Question: I would like to create a window for my python tkinter project which has a question mark button on top of the window like this:

Is there anyway I can do this?
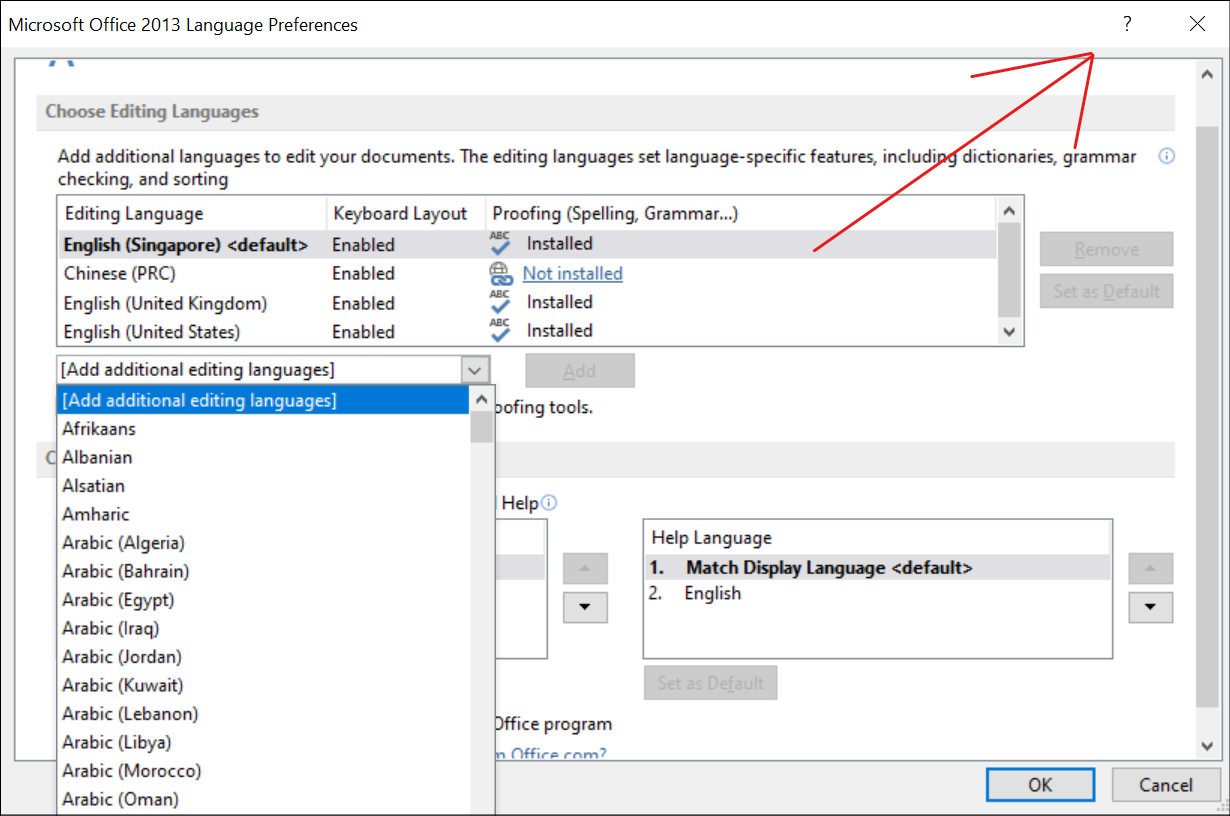
Answer: I think I got it working:
'''
from PIL import Image, ImageTk
import tkinter as tk
import sys
USING_WINDOWS = ("win" in sys.platform)
THEME_OPTIONS = ("light", "dark")
THEME = "dark"
if THEME == "dark":
THEME_BG = "black"
THEME_FG = "white"
THEME_SEP_COLOUR = "grey"
THEME_HIGHLIGHT = "grey"
THEME_ACTIVE_TITLEBAR_BG = "black"
THEME_INACTIVE_TITLEBAR_BG = "grey17"
elif THEME == "light":
THEME_BG = "#f0f0ed"
THEME_FG = "black"
THEME_SEP_COLOUR = "grey"
THEME_HIGHLIGHT = "grey"
THEME_ACTIVE_TITLEBAR_BG = "white"
THEME_INACTIVE_TITLEBAR_BG = "grey80"
SNAP_THRESHOLD = 200
SEPARATOR_SIZE = 1
NUMBER_OF_CUSTOM_BUTTONS = 5
USE_UNICODE = False
class CustomButton(tk.Button):
def __init__(self, master, betterroot, name="#", function=None, column=0):
self.betterroot = betterroot
if function is None:
self.callback = lambda: None
else:
self.callback = function
super().__init__(master, text=name, relief="flat", bg=THEME_BG,
fg=THEME_FG, command=lambda: self.callback())
self.column = column
def show(self, column=None):
"""
Shows the button on the screen
"""
if column is None:
column = self.column
super().grid(row=1, column=column)
def hide(self):
"""
Hides the button from the screen
"""
super().grid_forget()
class MinimiseButton(tk.Button):
def __init__(self, master, betterroot):
self.betterroot = betterroot
if USE_UNICODE:
text = "--"
else:
text = "_"
super().__init__(master, text=text, relief="flat", bg=THEME_BG,
fg=THEME_FG, command=self.minimise_window)
def minimise_window(self):
"""
Minimises the window
"""
self.betterroot.dummy_root.iconify()
self.betterroot.root.withdraw()
def show(self, column=NUMBER_OF_CUSTOM_BUTTONS+2):
"""
Shows the button on the screen
"""
super().grid(row=1, column=column)
def hide(self):
"""
Hides the button from the screen
"""
super().grid_forget()
class FullScreenButton(tk.Button):
def __init__(self, master, betterroot):
self.betterroot = betterroot
if USE_UNICODE:
text = ""
else:
text = "[]"
super().__init__(master, text=text, relief="flat", bg=THEME_BG,
fg=THEME_FG, command=self.toggle_fullscreen)
def toggle_fullscreen(self, event=None):
"""
Toggles fullscreen.
"""
# If it is called from double clicking:
if event is not None:
# Make sure that we didn't double click something else
if not self.betterroot.check_parent_titlebar(event):
return None
# If it is the title bar toggle fullscreen:
if self.betterroot.is_full_screen:
self.notfullscreen()
else:
self.fullscreen()
def fullscreen(self):
"""
Switches to full screen.
"""
if self.betterroot.is_full_screen:
return "error"
super().config(command=self.notfullscreen)
if USING_WINDOWS:
self.betterroot.root.overrideredirect(False)
else:
self.betterroot.root.attributes("-type", "normal")
self.betterroot.root.attributes("-fullscreen", True)
self.betterroot.is_full_screen = True
def notfullscreen(self):
"""
Switches to back to normal (not full) screen.
"""
if not self.betterroot.is_full_screen:
return "error"
# This toggles between the 'fullscreen' and 'notfullscreen' methods
super().config(command=self.fullscreen)
self.betterroot.root.attributes("-fullscreen", False)
if USING_WINDOWS:
self.betterroot.root.overrideredirect(True)
else:
self.betterroot.root.attributes("-type", "splash")
self.betterroot.is_full_screen = False
def show(self, column=NUMBER_OF_CUSTOM_BUTTONS+3):
"""
Shows the button on the screen
"""
super().grid(row=1, column=column)
def hide(self):
"""
Hides the button from the screen
"""
super().grid_forget()
class CloseButton(tk.Button):
def __init__(self, master, betterroot):
self.betterroot = betterroot
if USE_UNICODE:
text = ""
else:
text = "X"
super().__init__(master, text=text, relief="flat", bg=THEME_BG,
fg=THEME_FG, command=self.close_window_protocol)
def close_window_protocol(self):
"""
Generates a 'WM_DELETE_WINDOW' protocol request.
If unhandled it will automatically go to 'root.destroy()'
"""
self.betterroot.protocol_generate("WM_DELETE_WINDOW")
def show(self, column=NUMBER_OF_CUSTOM_BUTTONS+4):
"""
Shows the button on the screen
"""
super().grid(row=1, column=column)
def hide(self):
"""
Hides the button from the screen
"""
super().grid_forget()
class BetterTk(tk.Frame):
"""
Attributes:
disable_north_west_resizing
*Buttons*
minimise_button
fullscreen_button
close_button
*List of all buttons*
buttons: [minimise_button, fullscreen_button, close_button, ...]
Methods:
*List of newly defined methods*
change_titlebar_bg(new_bg_colour) => None
protocol_generate(protocol) => None
#custom_buttons#
topmost() => None
*List of methods that act the same was as tkinter.Tk's methods*
title
config
protocol
geometry
focus_force
destroy
iconbitmap
resizable
attributes
withdraw
iconify
deiconify
maxsize
minsize
state
report_callback_exception
The buttons:
minimise_button:
minimise_window() => None
show(column) => None
hide() => None
fullscreen_button:
toggle_fullscreen() => None
fullscreen() => None
notfullscreen() => None
show(column) => None
hide() => None
close_button:
close_window_protocol() => None
show(column) => None
hide() => None
buttons: # It is a list of all of the buttons
The custom_buttons:
The proper way of using it is:
'''
root = BetterTk()
root.custom_buttons = {"name": "?",
"function": questionmark_pressed,
"column": 0}
questionmark_button = root.buttons[-1]
root.custom_buttons = {"name": "",
"function": three_lines_pressed,
"column": 2}
threelines_button = root.buttons[-1]
'''
You can call:
show(column) => None
hide() => None
"""
def __init__(self, master=None, Class=tk.Tk):
if Class == tk.Toplevel:
self.root = tk.Toplevel(master)
elif Class == tk.Tk:
self.root = tk.Tk()
else:
raise ValueError("Invalid 'Class' argument.")
self.protocols = {"WM_DELETE_WINDOW": self.destroy}
self.window_destroyed = False
self.focused_widget = None
self.is_full_screen = False
# Create the dummy window
self.dummy_root = tk.Toplevel(self.root)
self.dummy_root.bind("<FocusIn>", self.focus_main)
self.dummy_root.protocol("WM_DELETE_WINDOW", lambda: self.protocol_generate("WM_DELETE_WINDOW"))
self.root.update()
self.dummy_root.after(1, self.dummy_root.geometry, "1x1")
geometry = "+%i+%i" % (self.root.winfo_x(), self.root.winfo_y())
if USING_WINDOWS:
self.root.overrideredirect(True)
else:
self.root.attributes("-type", "splash")
self.geometry(geometry)
self.root.bind("<FocusIn>", self.window_focused)
self.root.bind("<FocusOut>", self.window_unfocused)
# Master frame so that I can add a grey border around the window
self.master_frame = tk.Frame(self.root, highlightthickness=3, bd=0,
highlightbackground=THEME_HIGHLIGHT)
self.master_frame.pack(expand=True, fill="both")
self.resizable_window = ResizableWindow(self.master_frame, self)
# The actual <tk.Frame> where you can put your widgets
super().__init__(self.master_frame, bd=0, bg=THEME_BG, cursor="arrow")
super().pack(expand=True, side="bottom", fill="both")
# Set up the title bar frame
self.title_bar = tk.Frame(self.master_frame, bg=THEME_BG, bd=0,
cursor="arrow")
self.title_bar.pack(side="top", fill="x")
self.draggable_window = DraggableWindow(self.title_bar, self)
# Add a separator
self.separator = tk.Frame(self.master_frame, bg=THEME_SEP_COLOUR,
height=SEPARATOR_SIZE, bd=0, cursor="arrow")
self.separator.pack(fill="x")
# For the titlebar frame
self.title_frame = tk.Frame(self.title_bar, bg=THEME_BG)
self.title_frame.pack(expand=True, side="left", anchor="w", padx=5)
self.buttons_frame = tk.Frame(self.title_bar, bg=THEME_BG)
self.buttons_frame.pack(expand=True, side="right", anchor="e")
self.title_label = tk.Label(self.title_frame, text="Better Tk",
bg=THEME_BG, fg=THEME_FG)
self.title_label.grid(row=1, column=2, sticky="news")
self.icon_label = None
self.minimise_button = MinimiseButton(self.buttons_frame, self)
self.minimise_button.show()
self.fullscreen_button = FullScreenButton(self.buttons_frame, self)
self.fullscreen_button.show()
self.close_button = CloseButton(self.buttons_frame, self)
self.close_button.show()
# When the user double clicks on the titlebar
self.title_bar.bind_all("<Double-Button-1>",
self.fullscreen_button.toggle_fullscreen)
# When the user middle clicks on the titlebar
self.title_bar.bind_all("<Button-2>", self.snap_to_side)
self.buttons = [self.minimise_button, self.fullscreen_button,
self.close_button]
def snap_to_side(self, event):
"""
Moves the window to the side that it's close to.
"""
if (event is not None) and (not self.check_parent_titlebar(event)):
return None
rootx, rooty = self.root.winfo_rootx(), self.root.winfo_rooty()
width = self.master_frame.winfo_width()
height = self.master_frame.winfo_height()
screen_width = self.root.winfo_screenwidth()
screen_height = self.root.winfo_screenheight()
geometry = [rootx, rooty]
if rootx < SNAP_THRESHOLD:
geometry[0] = 0
if rooty < SNAP_THRESHOLD:
geometry[1] = 0
if screen_width - (rootx + width) < SNAP_THRESHOLD:
geometry[0] = screen_width - width
if screen_height - (rooty + height) < SNAP_THRESHOLD:
geometry[1] = screen_height - height
self.geometry("+%i+%i" % tuple(geometry))
def focus_main(self, event=None):
"""
When the dummy window gets focused it passes the focus to the main
window. It also focuses the last focused widget.
"""
self.root.lift()
self.root.deiconify()
if self.focused_widget is None:
self.root.focus_force()
else:
self.focused_widget.focus_force()
def get_focused_widget(self, event=None):
widget = self.root.focus_get()
if not ((widget == self.root) or (widget == None)):
self.focused_widget = widget
def window_focused(self, event):
self.get_focused_widget()
self.change_titlebar_bg(THEME_ACTIVE_TITLEBAR_BG)
def window_unfocused(self, event):
self.get_focused_widget()
self.change_titlebar_bg(THEME_INACTIVE_TITLEBAR_BG)
def change_titlebar_bg(self, colour):
"""
Changes the bg of the root.
"""
items = (self.title_bar, self.buttons_frame, self.title_label)
items += tuple(self.buttons)
if self.icon_label is not None:
items += (self.icon_label, )
for item in items:
item.config(background=colour)
def protocol_generate(self, protocol):
"""
Generates a protocol.
"""
try:
function = self.protocols[protocol]
function()
except KeyError:
raise tk.TclError("Tried generating unknown protocol: "%s"" %
protocol)
def check_parent_titlebar(self, event):
# Get the widget that was pressed:
widget = event.widget
# Check if it is part of the title bar or something else
# It checks its parent and its parent's parent and
# its parent's parent's parent and ... until it finds
# whether or not the widget clicked on is the title bar.
while widget != self.root:
if widget == self.buttons_frame:
# Don't allow moving the window when buttons are clicked
return False
if widget == self.title_bar:
return True
# In some very rare cases 'widget' can be 'None'
# And widget.master will throw an error
if widget is None:
return False
widget = widget.master
return False
@property
def custom_buttons(self):
return None
@custom_buttons.setter
def custom_buttons(self, value):
self.custom_button = CustomButton(self.buttons_frame, self, **value)
self.custom_button.show()
self.buttons.append(self.custom_button)
@property
def disable_north_west_resizing(self):
return self.resizable_window.disable_north_west_resizing
@disable_north_west_resizing.setter
def disable_north_west_resizing(self, value):
self.resizable_window.disable_north_west_resizing = value
# Normal <tk.Tk> methods:
def title(self, title):
# Changing the title of the window
# Note the name will aways be shows and the window can't be resized
# to cover it up.
self.title_label.config(text=title)
self.root.title(title)
self.dummy_root.title(title)
def config(self, bg=None, **kwargs):
if bg is not None:
super().config(bg=bg)
self.root.config(**kwargs)
def protocol(self, protocol, function):
"""
Binds a function to a protocol.
"""
self.protocols.update({protocol: function})
def topmost(self):
self.attributes("-topmost", True)
def geometry(self, geometry):
if not isinstance(geometry, str):
raise ValueError("The geometry must be a string")
if geometry.count("+") not in (0, 2):
raise ValueError("Invalid geometry: "%s"" % repr(geometry)[1:-1])
dummy_geometry = ""
if "+" in geometry:
_, posx, posy = geometry.split("+")
dummy_geometry = "+%i+%i" % (int(posx) + 75, int(posy) + 20)
self.root.geometry(geometry)
self.dummy_root.geometry(dummy_geometry)
def focus_force(self):
self.root.deiconify()
self.root.focus_force()
def destroy(self):
if self.window_destroyed:
super().destroy()
else:
self.window_destroyed = True
self.root.destroy()
def iconbitmap(self, filename):
if self.icon_label is not None:
self.icon_label.destroy()
self.dummy_root.iconbitmap(filename)
self.root.lift()
self.root.update_idletasks()
size = self.title_frame.winfo_height()
img = Image.open(filename).resize((size, size), Image.LANCZOS)
self._tk_icon = ImageTk.PhotoImage(img, master=self.root)
bg = self.title_label.cget("background")
self.icon_label = tk.Label(self.title_frame, image=self._tk_icon, bg=bg)
self.icon_label.grid(row=1, column=1, sticky="news")
def resizable(self, width=None, height=None):
if width is not None:
self.resizable_window.resizable_horizontal = width
if height is not None:
self.resizable_window.resizable_vertical = height
return None
def attributes(self, *args, **kwargs):
self.root.attributes(*args, **kwargs)
def withdraw(self):
self.minimise_button.minimise_window()
self.dummy_root.withdraw()
def iconify(self):
self.dummy_root.iconify()
self.minimise_button.minimise_window()
def deiconify(self):
self.dummy_root.deiconify()
self.dummy_root.focus_force()
def maxsize(self, *args, **kwargs):
self.root.maxsize(*args, **kwargs)
def minsize(self, *args, **kwargs):
self.root.minsize(*args, **kwargs)
def state(self, *args, **kwargs):
self.root.state(*args, **kwargs)
def report_callback_exception(self, *args, **kwargs):
self.root.report_callback_exception(*args, **kwargs)
class ResizableWindow:
def __init__(self, frame, betterroot):
# Makes the frame resizable like a window
self.frame = frame
self.geometry = betterroot.geometry
self.betterroot = betterroot
self.sensitivity = 10
# Variables for resizing:
self.started_resizing = False
self.quadrant_resizing = None
self.disable_north_west_resizing = False
self.resizable_horizontal = True
self.resizable_vertical = True
self.frame.bind("<Enter>", self.change_cursor_resizing)
self.frame.bind("<Motion>", self.change_cursor_resizing)
frame.bind("<Button-1>", self.mouse_press)
frame.bind("<B1-Motion>", self.mouse_motion)
frame.bind("<ButtonRelease-1>", self.mouse_release)
self.started_resizing = False
def mouse_motion(self, event):
if self.started_resizing:
new_params = [self.current_width, self.current_height,
self.currentx, self.currenty]
if "e" in self.quadrant_resizing:
self.update_resizing_params(new_params, self.resize_east())
if "n" in self.quadrant_resizing:
self.update_resizing_params(new_params, self.resize_north())
if "s" in self.quadrant_resizing:
self.update_resizing_params(new_params, self.resize_south())
if "w" in self.quadrant_resizing:
self.update_resizing_params(new_params, self.resize_west())
self.geometry("%ix%i+%i+%i" % tuple(new_params))
def mouse_release(self, event):
self.started_resizing = False
def mouse_press(self, event):
if self.betterroot.is_full_screen:
return None
# Resizing the window:
if event.widget == self.frame:
self.current_width = self.betterroot.root.winfo_width()
self.current_height = self.betterroot.root.winfo_height()
self.currentx = self.betterroot.root.winfo_rootx()
self.currenty = self.betterroot.root.winfo_rooty()
quadrant_resizing = self.get_quadrant_resizing()
if len(quadrant_resizing) > 0:
self.started_resizing = True
self.quadrant_resizing = quadrant_resizing
# For resizing:
def change_cursor_resizing(self, event):
if self.betterroot.is_full_screen:
self.frame.config(cursor="arrow")
return None
if self.started_resizing:
return None
quadrant_resizing = self.get_quadrant_resizing()
if quadrant_resizing == "":
# Reset the cursor back to "arrow"
self.frame.config(cursor="arrow")
elif (quadrant_resizing == "ne") or (quadrant_resizing == "sw"):
if USING_WINDOWS:
# Available on Windows
self.frame.config(cursor="size_ne_sw")
else:
# Available on Linux
if quadrant_resizing == "nw":
self.frame.config(cursor="bottom_left_corner")
else:
self.frame.config(cursor="top_right_corner")
elif (quadrant_resizing == "nw") or (quadrant_resizing == "se"):
if USING_WINDOWS:
# Available on Windows
self.frame.config(cursor="size_nw_se")
else:
# Available on Linux
if quadrant_resizing == "nw":
self.frame.config(cursor="top_left_corner")
else:
self.frame.config(cursor="bottom_right_corner")
elif (quadrant_resizing == "n") or (quadrant_resizing == "s"):
# Available on Windows/Linux
self.frame.config(cursor="sb_v_double_arrow")
elif (quadrant_resizing == "e") or (quadrant_resizing == "w"):
# Available on Windows/Linux
self.frame.config(cursor="sb_h_double_arrow")
def get_quadrant_resizing(self):
x, y = self.betterroot.root.winfo_pointerx(), self.betterroot.root.winfo_pointery()
width, height = self.betterroot.root.winfo_width(), self.betterroot.root.winfo_height()
x -= self.betterroot.root.winfo_rootx()
y -= self.betterroot.root.winfo_rooty()
quadrant_resizing = ""
if self.resizable_vertical:
if y + self.sensitivity > height:
quadrant_resizing += "s"
if not self.disable_north_west_resizing:
if y < self.sensitivity:
quadrant_resizing += "n"
if self.resizable_horizontal:
if x + self.sensitivity > width:
quadrant_resizing += "e"
if not self.disable_north_west_resizing:
if x < self.sensitivity:
quadrant_resizing += "w"
return quadrant_resizing
def resize_east(self):
x = self.betterroot.root.winfo_pointerx()
new_width = x - self.currentx
if new_width < 240:
new_width = 240
return new_width, None, None, None
def resize_south(self):
y = self.betterroot.root.winfo_pointery()
new_height = y - self.currenty
if new_height < 80:
new_height = 80
return None, new_height, None, None
def resize_north(self):
y = self.betterroot.root.winfo_pointery()
dy = self.currenty - y
if dy < 80 - self.current_height:
dy = 80 - self.current_height
new_height = self.current_height + dy
return None, new_height, None, self.currenty - dy
def resize_west(self):
x = self.betterroot.root.winfo_pointerx()
dx = self.currentx - x
if dx < 240 - self.current_width:
dx = 240 - self.current_width
new_width = self.current_width + dx
return new_width, None, self.currentx - dx, None
def update_resizing_params(self, _list, _tuple):
for i in range(len(_tuple)):
element = _tuple[i]
if element is not None:
_list[i] = element
class DraggableWindow:
def __init__(self, frame, betterroot):
# Makes the frame draggable like a window
self.frame = frame
self.geometry = betterroot.geometry
self.betterroot = betterroot
self.dragging = False
self._offsetx = 0
self._offsety = 0
self.frame.bind_all("<Button-1>", self.clickwin)
self.frame.bind_all("<B1-Motion>", self.dragwin)
self.frame.bind_all("<ButtonRelease-1>", self.stopdragwin)
def stopdragwin(self, event):
self.dragging = False
def dragwin(self, event):
if self.dragging:
x = self.frame.winfo_pointerx() - self._offsetx
y = self.frame.winfo_pointery() - self._offsety
self.geometry("+%i+%i" % (x, y))
def clickwin(self, event):
if self.betterroot.is_full_screen:
return None
if not self.betterroot.check_parent_titlebar(event):
return None
self.dragging = True
self._offsetx = event.widget.winfo_rootx() - self.betterroot.root.winfo_rootx() + event.x
self._offsety = event.widget.winfo_rooty() - self.betterroot.root.winfo_rooty() + event.y
'''
and use this to try it out:
'''
def questionmark_pressed():
print(""?" was pressed")
def three_lines_pressed():
print(""" was pressed")
root = BetterTk()
# Adding a custom button:
root.custom_buttons = {"name": "?",
"function": questionmark_pressed,
"column": 0}
# Adding another custom button:
root.custom_buttons = {"name": "",
"function": three_lines_pressed,
"column": 2}
root.geometry("400x400")
# root.minimise_button.hide()
root.mainloop()
'''
I removed the title bar from the 'tk.Tk' by using '.overrideredirect(True)'. After that I just created my own title bar and placed it at the top. With this method you can add as many buttons as you want. I also made the title bar draggable so that you can move the window arround.
: You can find the latest version <URL>. This code is part of my bigger project that I will keep updating.